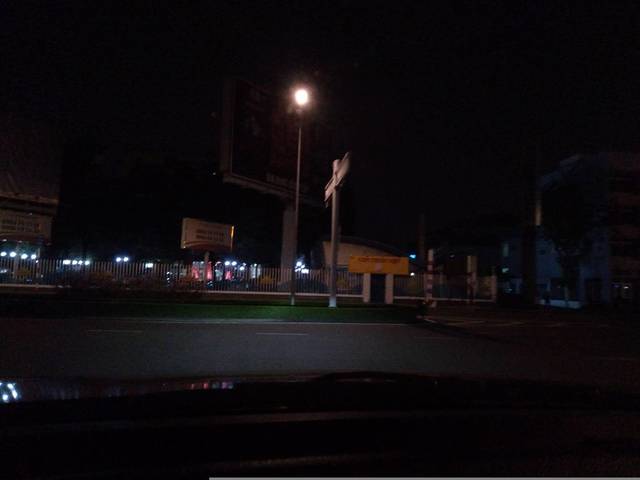
Region: Vietnam
Coordinates: 10.813, 106.663